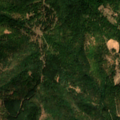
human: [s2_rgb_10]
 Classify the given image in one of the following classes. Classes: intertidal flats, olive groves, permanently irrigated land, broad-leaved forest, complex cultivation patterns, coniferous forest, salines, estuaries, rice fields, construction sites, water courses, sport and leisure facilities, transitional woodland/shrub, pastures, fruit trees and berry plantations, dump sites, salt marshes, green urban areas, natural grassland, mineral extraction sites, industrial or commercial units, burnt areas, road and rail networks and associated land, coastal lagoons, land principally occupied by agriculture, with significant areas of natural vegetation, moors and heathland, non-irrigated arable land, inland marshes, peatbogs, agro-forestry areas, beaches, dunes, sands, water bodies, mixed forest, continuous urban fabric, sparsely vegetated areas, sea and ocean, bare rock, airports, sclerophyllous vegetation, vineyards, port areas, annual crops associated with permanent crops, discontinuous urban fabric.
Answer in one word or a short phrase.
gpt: land principally occupied by agriculture, with significant areas of natural vegetation, broad-leaved forest, mixed forest